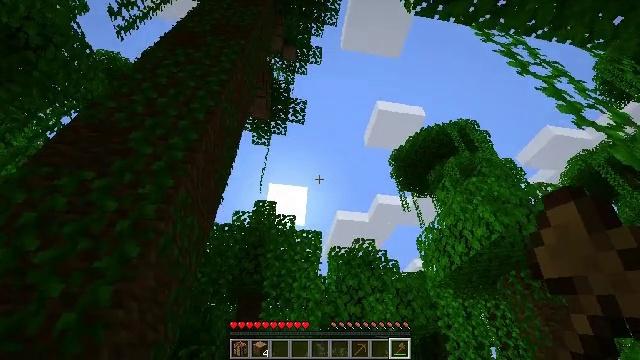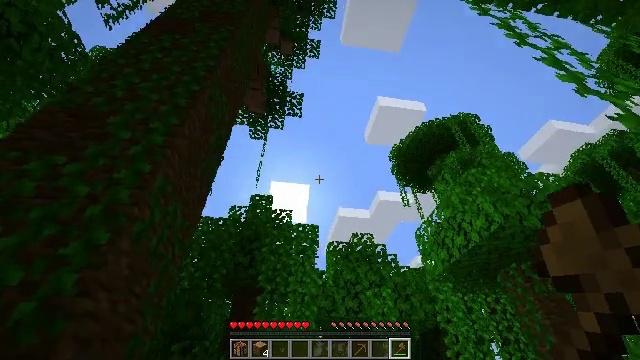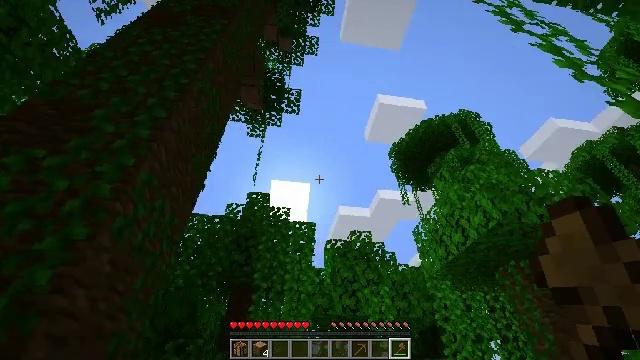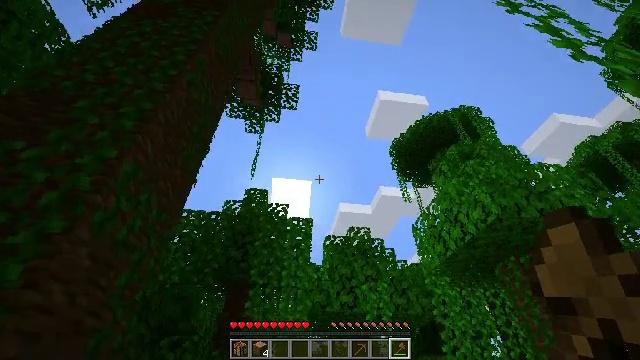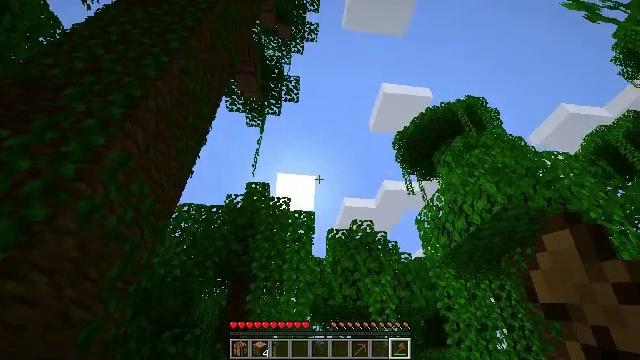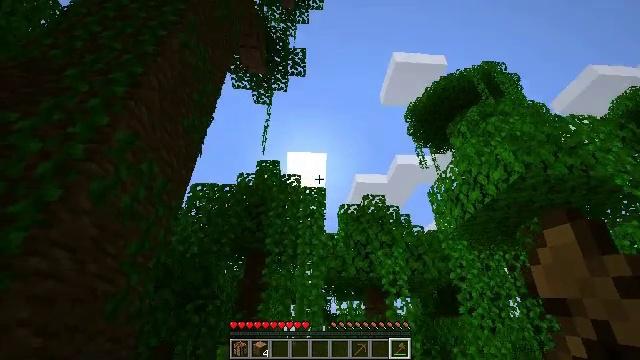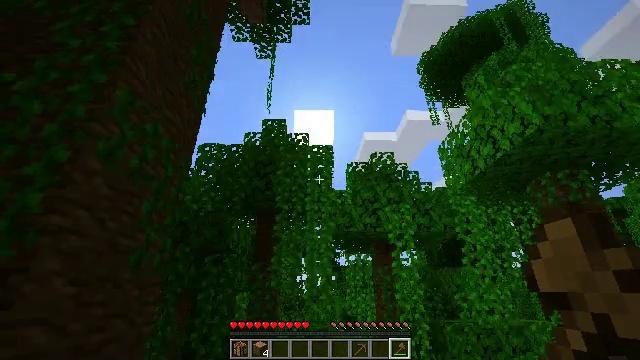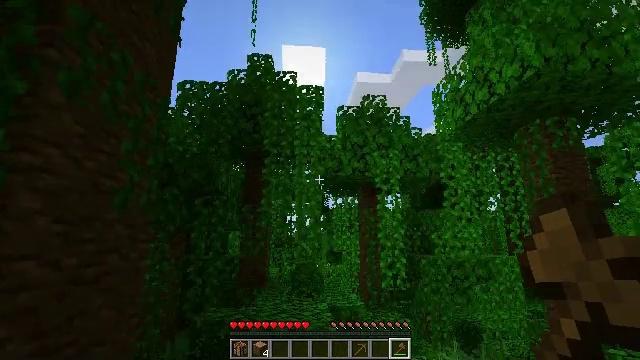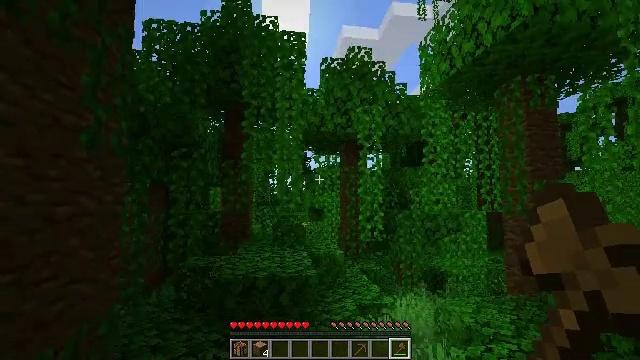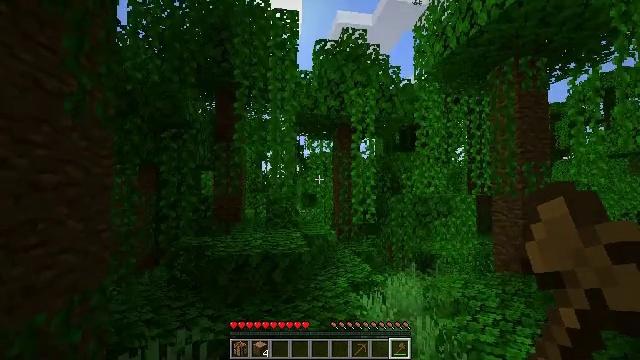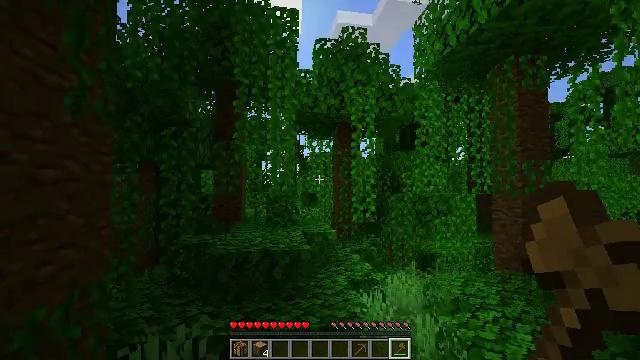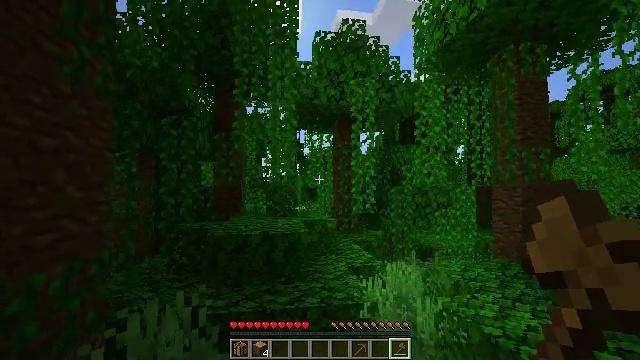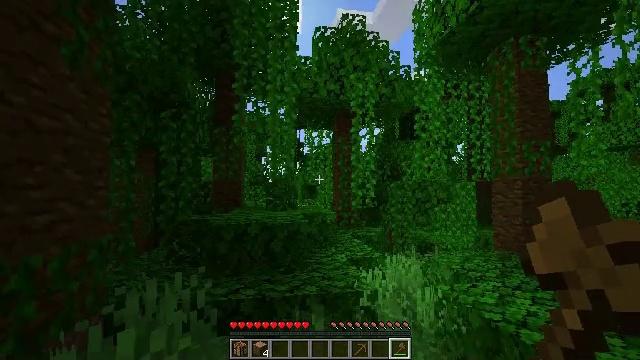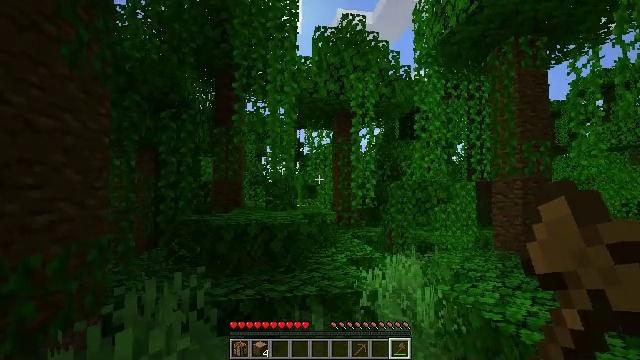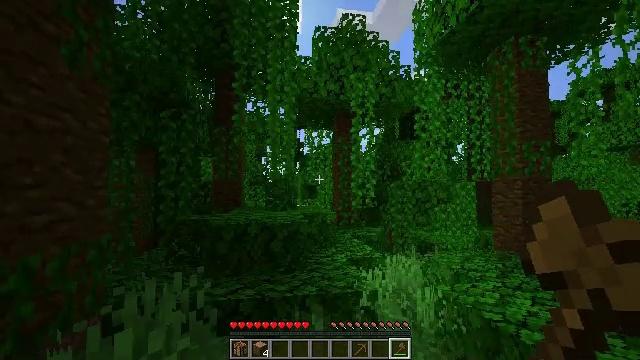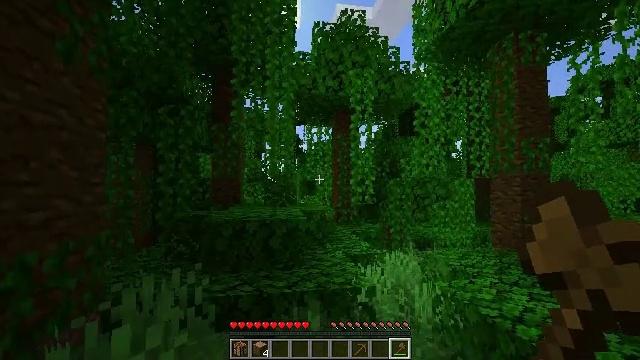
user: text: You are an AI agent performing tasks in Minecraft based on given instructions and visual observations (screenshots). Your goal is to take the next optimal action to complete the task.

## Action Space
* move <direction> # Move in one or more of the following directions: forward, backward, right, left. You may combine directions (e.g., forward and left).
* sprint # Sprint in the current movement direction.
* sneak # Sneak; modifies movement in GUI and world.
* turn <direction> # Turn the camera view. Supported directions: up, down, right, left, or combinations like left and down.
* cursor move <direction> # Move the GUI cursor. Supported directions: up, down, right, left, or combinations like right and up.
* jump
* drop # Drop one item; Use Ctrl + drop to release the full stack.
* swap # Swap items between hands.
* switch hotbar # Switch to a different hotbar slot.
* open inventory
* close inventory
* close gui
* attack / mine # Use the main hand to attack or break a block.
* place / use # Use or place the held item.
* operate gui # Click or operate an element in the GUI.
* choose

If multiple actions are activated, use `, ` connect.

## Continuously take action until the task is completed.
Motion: motion action
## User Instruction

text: Trim the tree by mining oak leaves.
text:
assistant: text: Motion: move forward and move right
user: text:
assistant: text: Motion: move forward and move right
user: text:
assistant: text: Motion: move forward and move right
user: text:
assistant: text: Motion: move forward, turn left and down
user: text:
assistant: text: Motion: turn left and down
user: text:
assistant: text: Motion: turn left and down
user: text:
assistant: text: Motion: turn right and down
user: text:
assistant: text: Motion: turn right and down
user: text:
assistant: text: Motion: turn right and down
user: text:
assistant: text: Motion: no_op
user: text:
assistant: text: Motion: no_op
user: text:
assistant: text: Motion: no_op
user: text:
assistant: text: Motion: no_op
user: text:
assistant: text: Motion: no_op
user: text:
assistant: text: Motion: move right
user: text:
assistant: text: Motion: move forward and move right, turn down
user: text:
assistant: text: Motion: move forward and move right, turn down
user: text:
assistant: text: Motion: move forward and move right, turn down
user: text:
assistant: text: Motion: move forward, turn down
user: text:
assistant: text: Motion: turn down
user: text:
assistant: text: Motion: turn down
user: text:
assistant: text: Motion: turn down
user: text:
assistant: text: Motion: turn down
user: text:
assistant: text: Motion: no_op
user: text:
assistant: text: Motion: turn down
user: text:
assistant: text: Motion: turn down
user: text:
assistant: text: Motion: no_op
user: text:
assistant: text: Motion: no_op
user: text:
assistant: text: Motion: no_op
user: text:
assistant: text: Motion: no_op